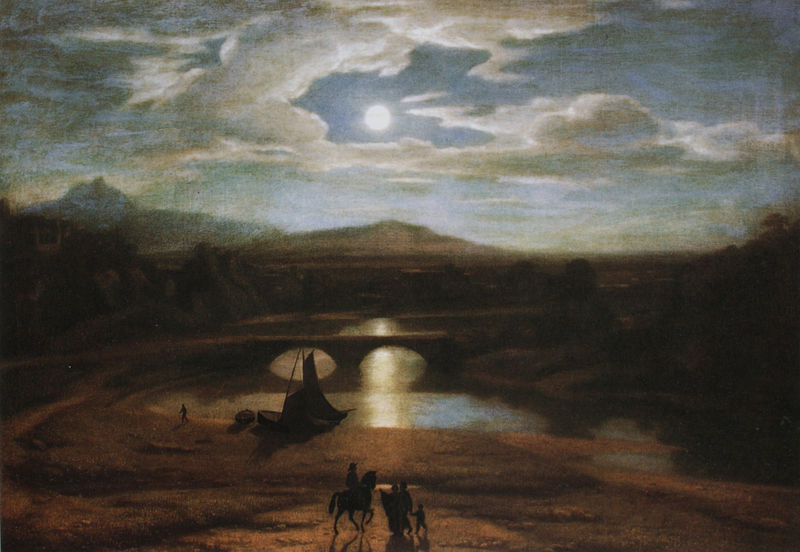
Titel: Moonlit Landscape
Künstler: Washington Allston
Standort: Boston (Massachusetts)
Institution: Museum of Fine Arts
Schlagwörter: baum, berg, blau, dunkel, felsen, gemälde, gruppe, himmel, mann, schatten, wasser, weiß, wolken, bäume, fluss, impressionismus, landschaft, menschen, ocker, sand, see, stadt, ufer, abend, braun, frankreich, frau, grau, hell, hut, kleid, licht, männer, nacht, schwarz, weg, wolke, beige, mensch, stehen, öl, dämmerung, ferne, horizont, hügel, natur, spiegelung, weite, brücke, busch, büsche, gehen, sonne, familie, kind, mutter, paar, personen, vater, person, boot, boote, kinder, pferd, pferde, reiter, reiten, küste, schiff, schiffe, segel, segelboot, strand, wellen, düster, bogen, italien, vedute, fischer, mast, segelschiff, laufen, berge, düne, dünen, wüste, dorf, dunst, nebel, sonnenuntergang, kahl, berglandschaft, figuren, stille, böschung, friedrich, romantik, strom, ölgemälde, querformat, sprechen, glanz, stimmung, junge, mondlicht, reflexion, bögen, oase, schimmer, mond, übergang, bub, alpen, mondschein, strahl, treffen, rom, kleinkind, romantisch, andacht, reflektion, fischerei, arkadien, gegenlicht, schimmern, wanderung, vollmond, ägypten, campagna, überfart, malrei, nachtstück, segek, werwolf, wanderun